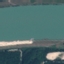
Land use / land cover: River